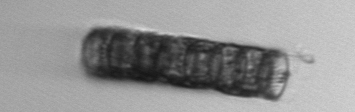
Label: Paralia_sulcata